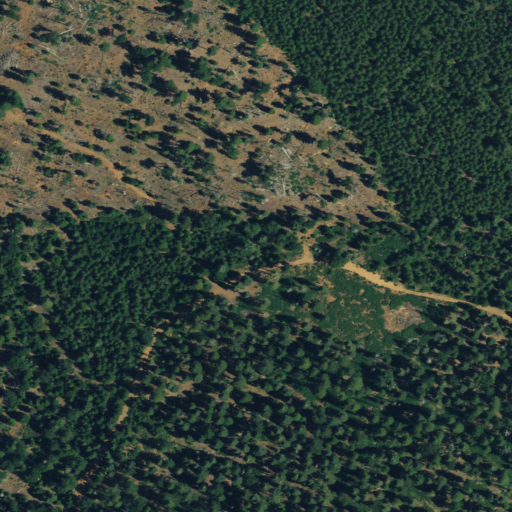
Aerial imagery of ridge(s) in California named Nevada Point Ridge containing shrub, evergreen forest, and herbaceous wetlands